Question: I am using toolbar with in my app
This is my code
'''
toolbar = (Toolbar) findViewById(R.id.tool_bar);
setSupportActionBar(toolbar);
'''
My XML
'''
<android.support.v7.widget.Toolbar
android:id="@+id/tool_bar"
android:layout_width="match_parent"
android:layout_height="wrap_content"
android:background="@color/appColor"
android:minHeight="?attr/actionBarSize"
app:theme="@style/MyDarkToolbarStyle" />
'''
Styles
'''
<style name="MyDarkToolbarStyle" parent="Widget.AppCompat.Toolbar">
<item name="android:gravity">center_vertical</item>
<item name="popupTheme">@style/PopupMenuStyle</item>
</style>
<style name="PopupMenuStyle" parent="Base.ThemeOverlay.AppCompat.ActionBar">
<item name="android:textColorPrimary">@color/black</item>
<item name="android:gravity">left|center</item>
<item name="android:background">@color/white</item>
</style>
'''
This is how it looks

As you can see the the title text is not aligned either the navigation drawer
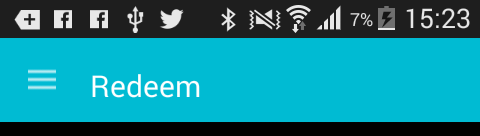
Answer: I have also same problem , it solve by using
'''
android:layout_width="match_parent"
android:layout_height="?attr/actionBarSize"
'''
For more details read issues on
<URL>